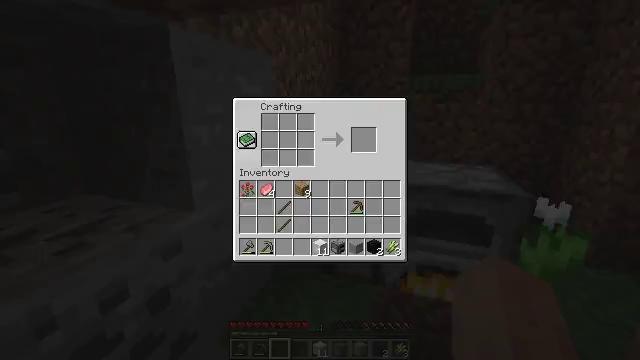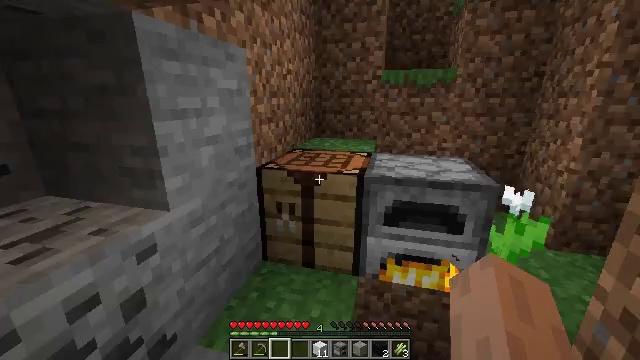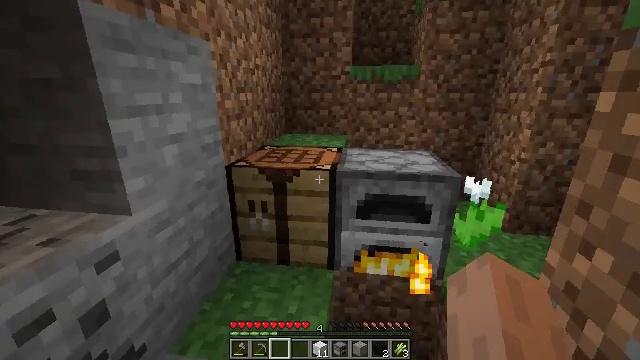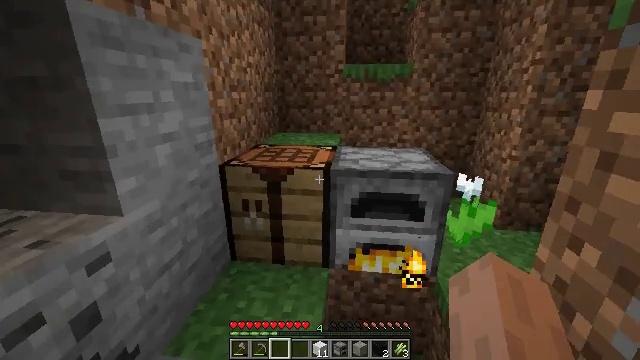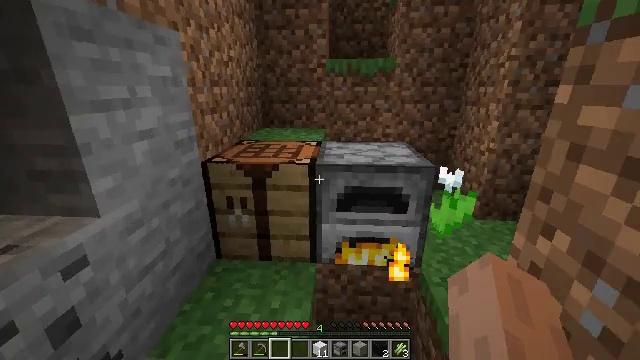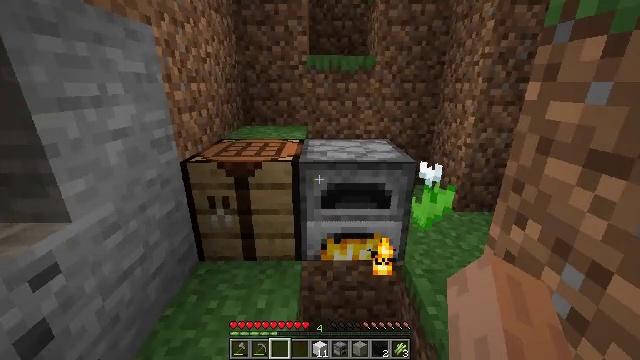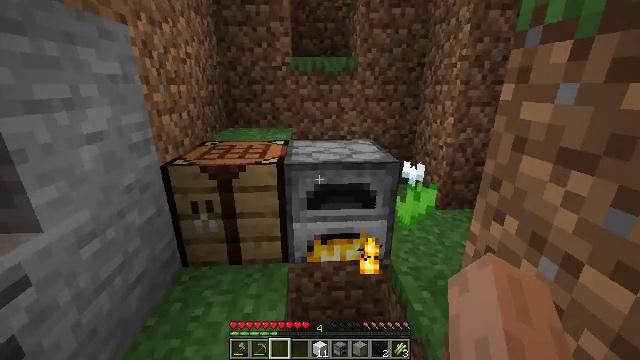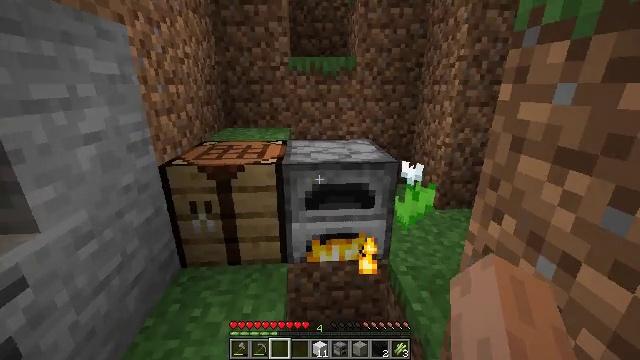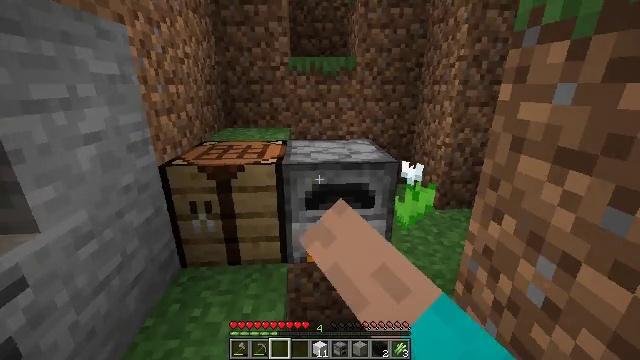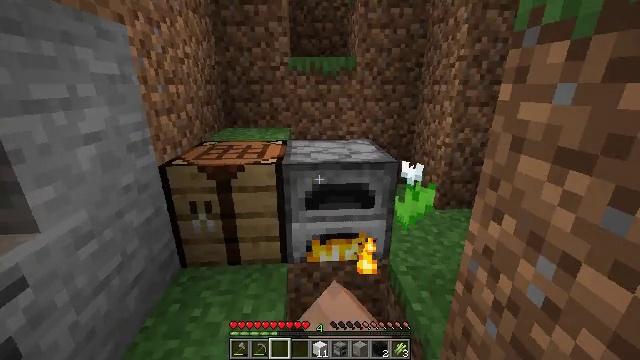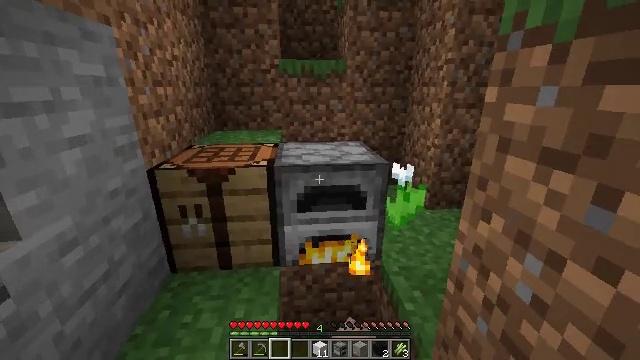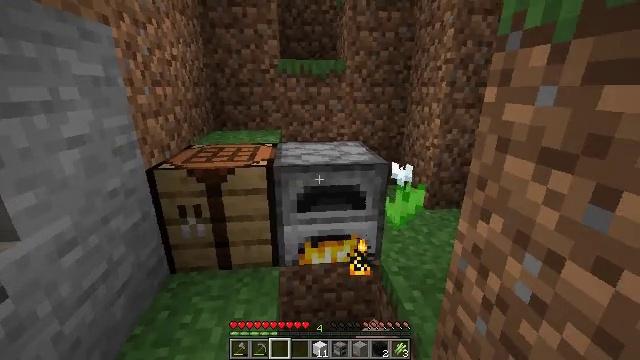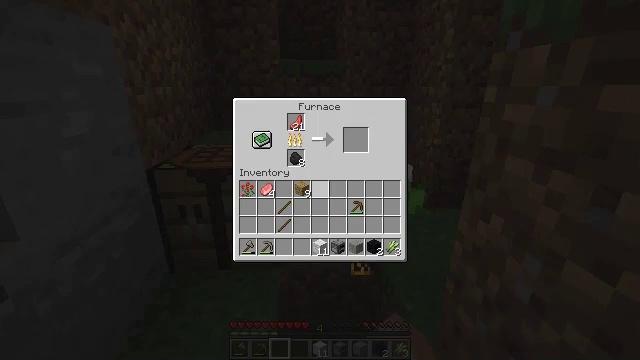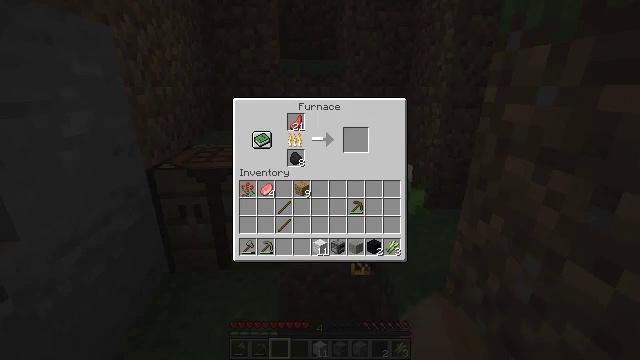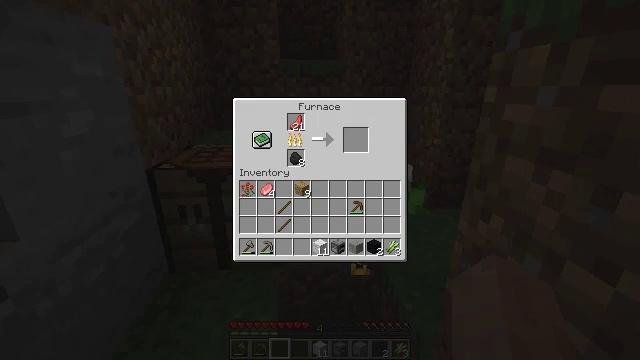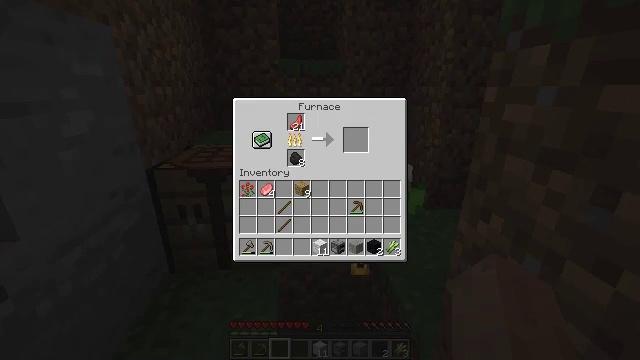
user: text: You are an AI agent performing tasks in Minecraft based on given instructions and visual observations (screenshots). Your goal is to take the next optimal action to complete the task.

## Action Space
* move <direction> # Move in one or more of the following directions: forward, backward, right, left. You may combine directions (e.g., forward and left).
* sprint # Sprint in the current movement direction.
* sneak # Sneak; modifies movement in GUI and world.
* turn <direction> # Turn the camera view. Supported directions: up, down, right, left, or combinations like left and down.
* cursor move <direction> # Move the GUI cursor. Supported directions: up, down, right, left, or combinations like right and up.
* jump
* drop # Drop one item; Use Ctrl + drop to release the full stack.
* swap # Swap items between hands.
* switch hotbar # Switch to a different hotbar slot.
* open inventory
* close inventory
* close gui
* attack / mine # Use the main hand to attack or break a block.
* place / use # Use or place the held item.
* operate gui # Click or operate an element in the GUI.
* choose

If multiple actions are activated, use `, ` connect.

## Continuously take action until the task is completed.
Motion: motion action
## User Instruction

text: Collect the white tulip from the ground.
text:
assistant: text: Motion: sneak, cursor move right and down, open inventory
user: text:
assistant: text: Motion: turn right, open inventory
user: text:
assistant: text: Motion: turn right, open inventory
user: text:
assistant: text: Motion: turn right and down
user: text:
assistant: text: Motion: turn right
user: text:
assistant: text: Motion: turn right
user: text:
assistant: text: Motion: use / place
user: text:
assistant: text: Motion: use / place
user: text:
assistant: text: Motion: use / place
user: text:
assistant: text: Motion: turn right
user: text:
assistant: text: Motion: no_op
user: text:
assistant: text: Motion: no_op
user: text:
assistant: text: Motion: no_op
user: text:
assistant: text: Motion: cursor move up
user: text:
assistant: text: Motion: cursor move up
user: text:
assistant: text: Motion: cursor move up
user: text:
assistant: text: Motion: no_op
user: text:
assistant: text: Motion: cursor move up
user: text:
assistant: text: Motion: no_op
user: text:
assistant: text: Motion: no_op
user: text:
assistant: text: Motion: no_op
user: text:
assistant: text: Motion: no_op
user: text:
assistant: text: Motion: no_op
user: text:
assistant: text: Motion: no_op
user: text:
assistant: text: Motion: no_op
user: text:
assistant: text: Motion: no_op
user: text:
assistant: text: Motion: no_op
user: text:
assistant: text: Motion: no_op
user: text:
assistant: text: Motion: no_op
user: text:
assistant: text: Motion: no_op